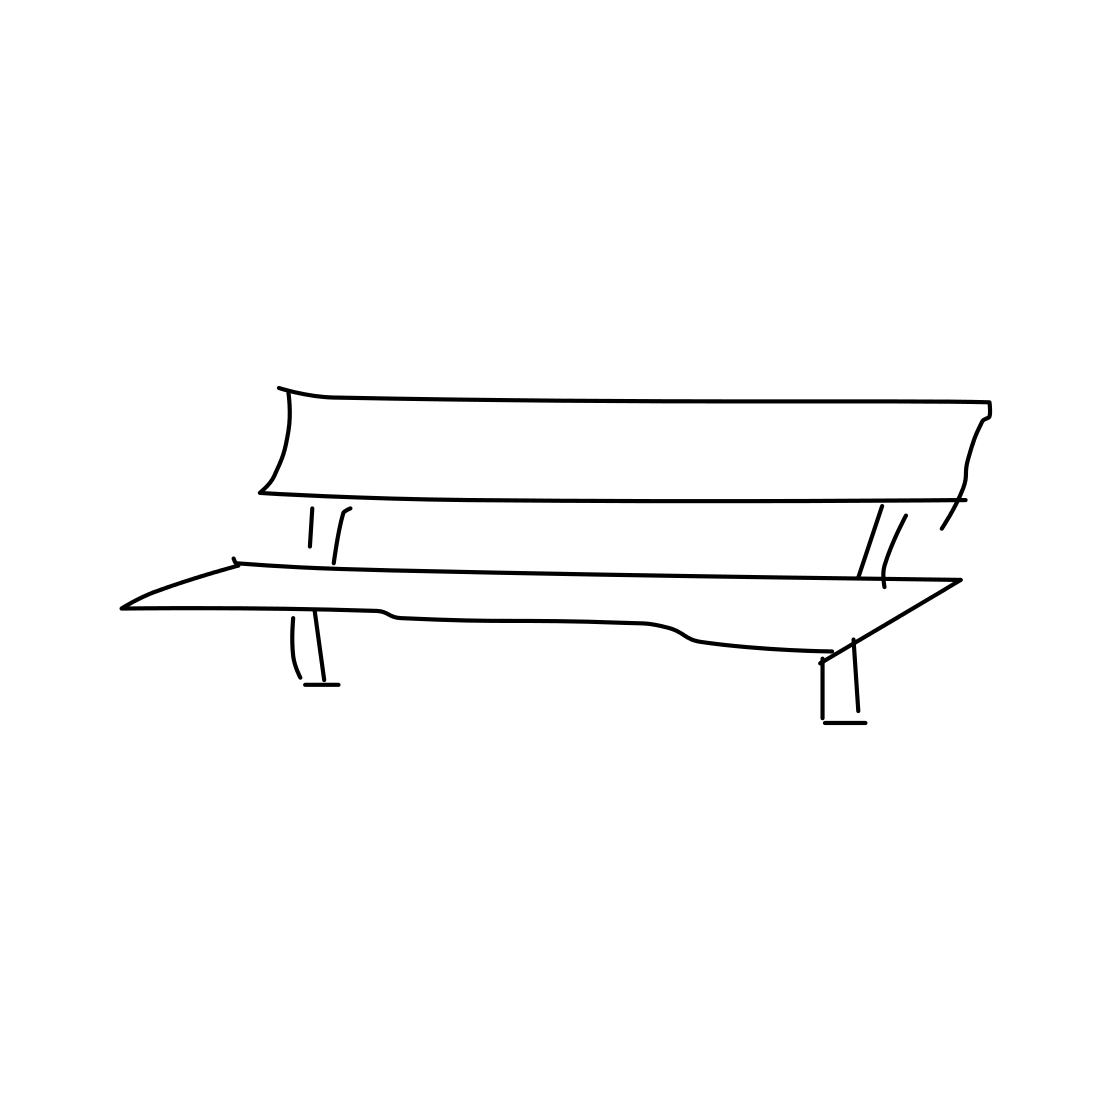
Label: bench